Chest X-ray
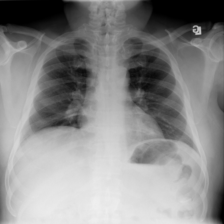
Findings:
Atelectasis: negative
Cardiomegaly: negative
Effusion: negative
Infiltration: negative
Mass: negative
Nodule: negative
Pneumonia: negative
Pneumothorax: negative
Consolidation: negative
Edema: negative
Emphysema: negative
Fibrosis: negative
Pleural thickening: negative
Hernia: negative